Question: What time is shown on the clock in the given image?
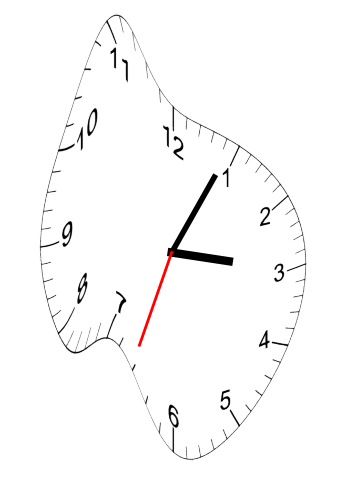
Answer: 03:04:33